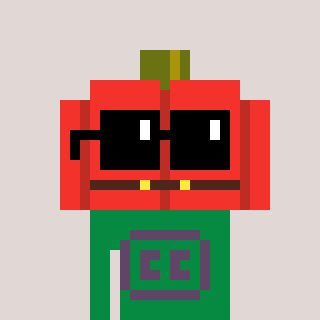
a pixel art character with square black sunglasses, a pumpkin-shaped head and a green-colored body on a warm background